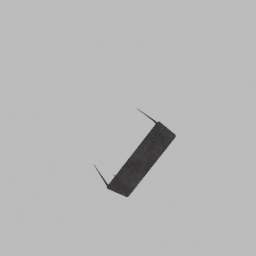
Label: furniture